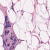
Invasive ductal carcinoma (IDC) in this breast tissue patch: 0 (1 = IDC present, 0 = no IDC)